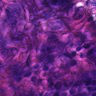
Metastatic tissue present: yes